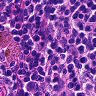
Metastatic tissue present: no